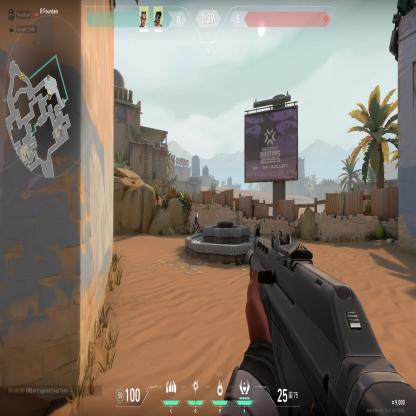
Label: teammate